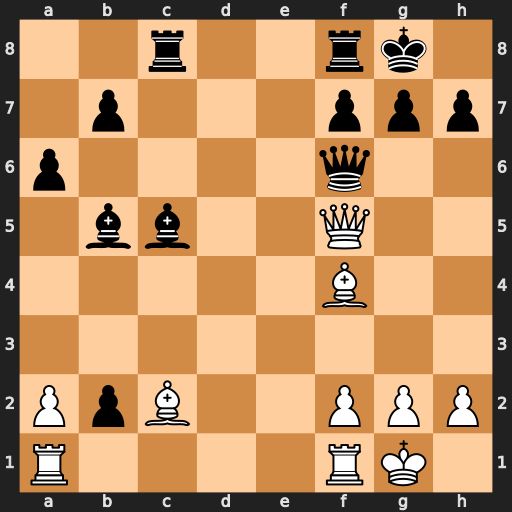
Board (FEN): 2r2rk1/1p3ppp/p4q2/1bb2Q2/5B2/8/PpB2PPP/R4RK1
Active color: w
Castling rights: -
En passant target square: -
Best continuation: Qxh7#